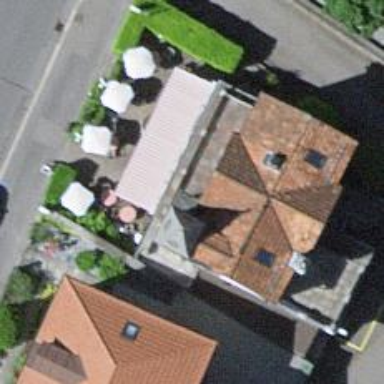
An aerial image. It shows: Pub.